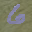
Label: 6